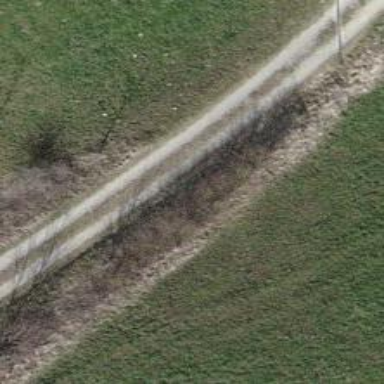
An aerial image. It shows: Hedge barrier.